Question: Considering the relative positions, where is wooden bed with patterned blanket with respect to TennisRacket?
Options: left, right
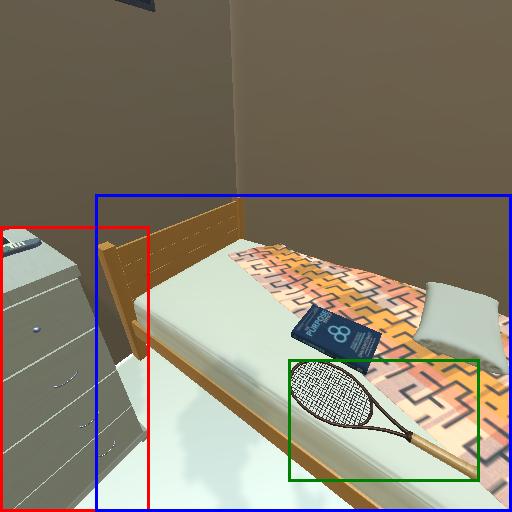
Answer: left